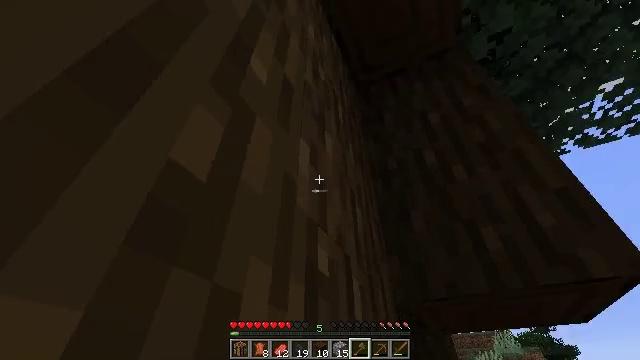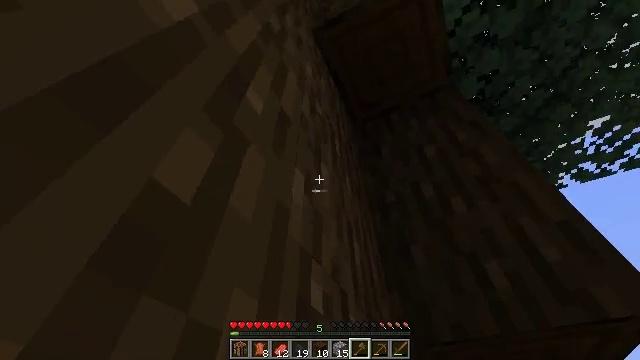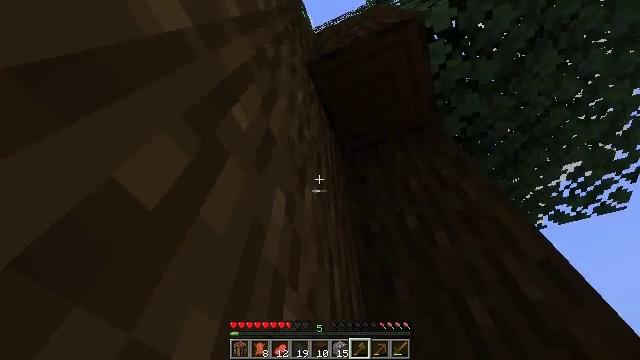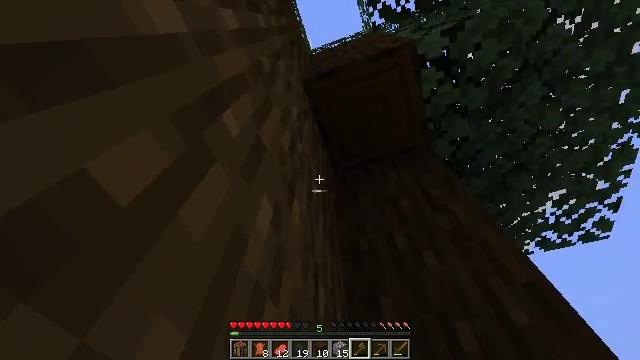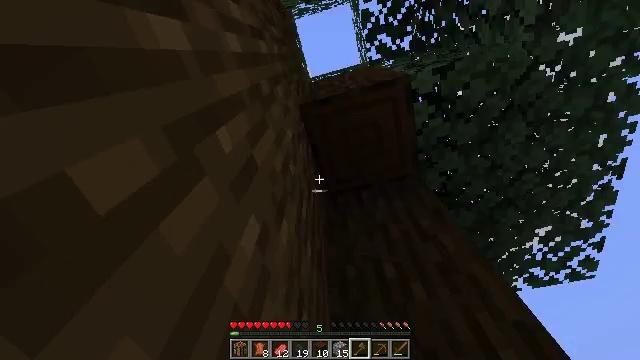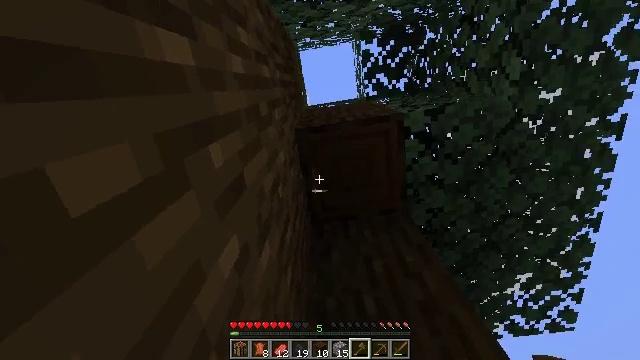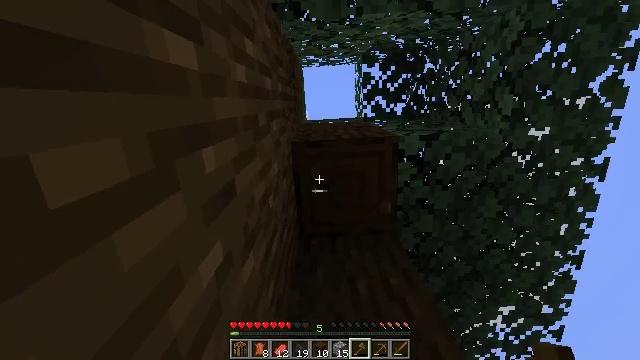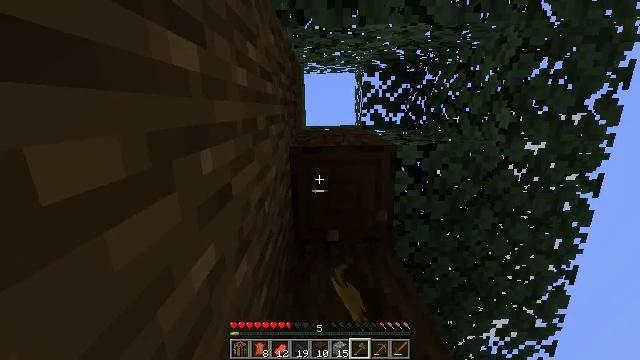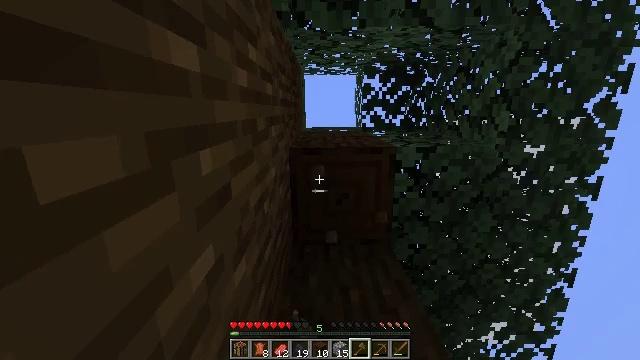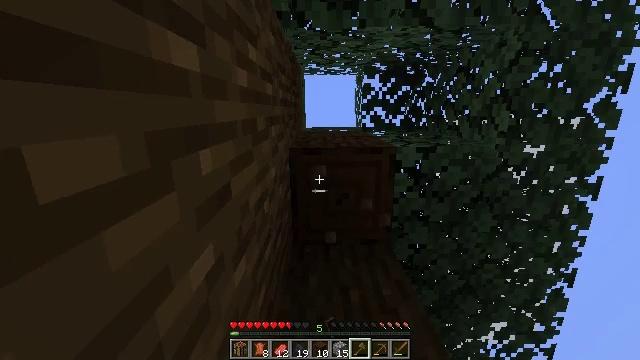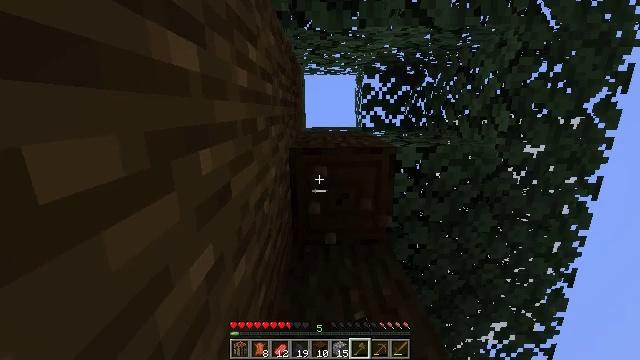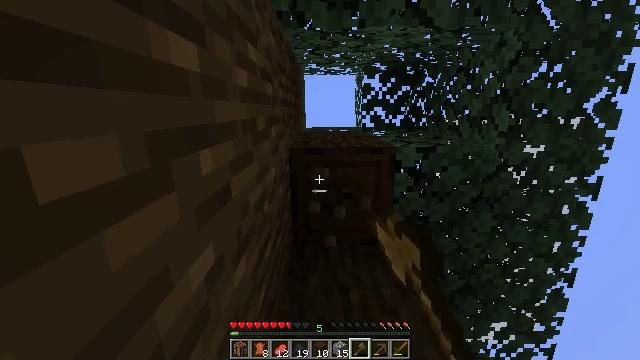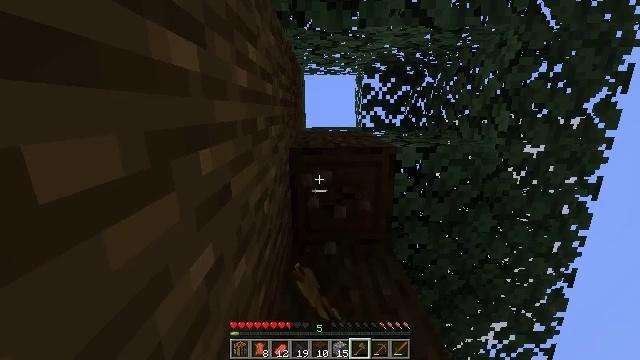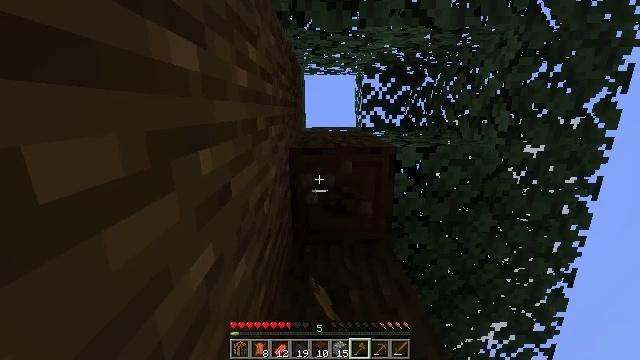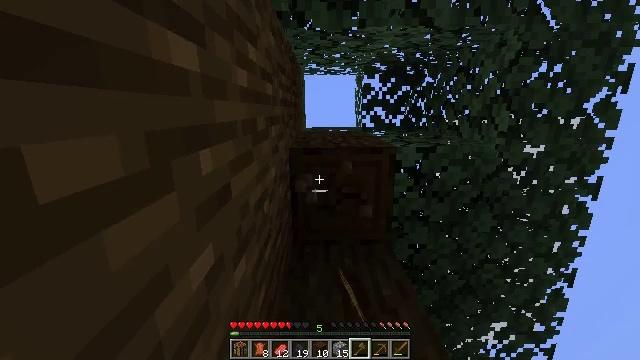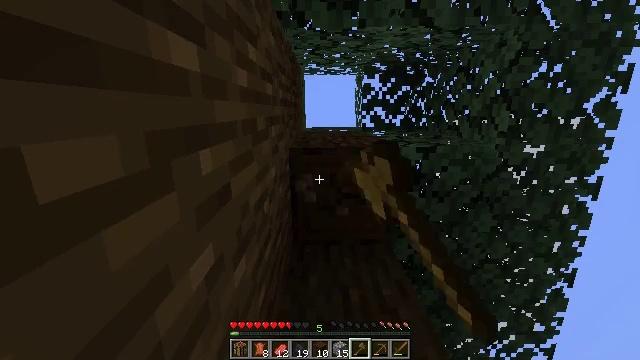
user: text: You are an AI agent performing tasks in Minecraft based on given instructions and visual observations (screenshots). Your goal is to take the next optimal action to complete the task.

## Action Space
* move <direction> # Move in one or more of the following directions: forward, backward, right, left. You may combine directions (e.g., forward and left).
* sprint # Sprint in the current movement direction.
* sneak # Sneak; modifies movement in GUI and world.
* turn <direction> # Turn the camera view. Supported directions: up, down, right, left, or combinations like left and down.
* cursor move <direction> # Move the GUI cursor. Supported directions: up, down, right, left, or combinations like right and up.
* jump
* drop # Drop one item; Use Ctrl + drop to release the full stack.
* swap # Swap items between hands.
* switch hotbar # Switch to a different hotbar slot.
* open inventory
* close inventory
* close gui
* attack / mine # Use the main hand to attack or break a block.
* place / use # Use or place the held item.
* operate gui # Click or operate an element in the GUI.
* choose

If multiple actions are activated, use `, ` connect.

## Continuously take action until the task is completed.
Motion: motion action
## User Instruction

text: Gather dark oak log for crafting.
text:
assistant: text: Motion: turn up
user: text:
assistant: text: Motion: turn right and up
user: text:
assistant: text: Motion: turn right and up
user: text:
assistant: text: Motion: turn right and up
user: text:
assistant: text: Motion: turn right and up
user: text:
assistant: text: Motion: turn right and up, attack / mine
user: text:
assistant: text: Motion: turn right and up, attack / mine
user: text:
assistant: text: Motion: attack / mine
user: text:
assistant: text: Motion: attack / mine
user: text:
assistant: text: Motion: attack / mine
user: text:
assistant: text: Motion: attack / mine
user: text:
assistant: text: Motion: attack / mine
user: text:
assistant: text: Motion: attack / mine
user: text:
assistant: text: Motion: attack / mine
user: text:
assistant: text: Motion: attack / mine
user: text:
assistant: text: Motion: attack / mine
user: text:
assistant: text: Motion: attack / mine
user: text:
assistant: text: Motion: turn right, attack / mine
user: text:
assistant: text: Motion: attack / mine
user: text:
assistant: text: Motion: attack / mine
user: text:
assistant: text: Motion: attack / mine
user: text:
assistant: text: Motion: attack / mine
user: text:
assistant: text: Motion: attack / mine
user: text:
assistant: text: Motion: attack / mine
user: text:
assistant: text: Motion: attack / mine
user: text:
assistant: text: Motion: attack / mine
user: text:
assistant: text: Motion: attack / mine
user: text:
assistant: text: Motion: attack / mine
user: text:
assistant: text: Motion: attack / mine
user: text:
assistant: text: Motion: attack / mine